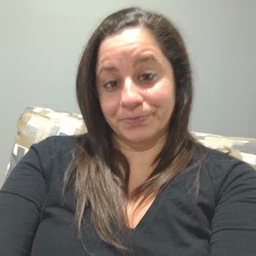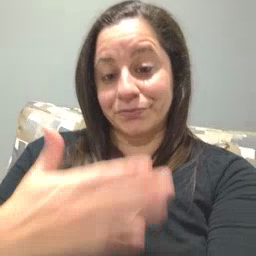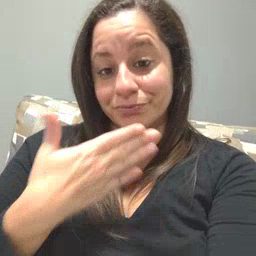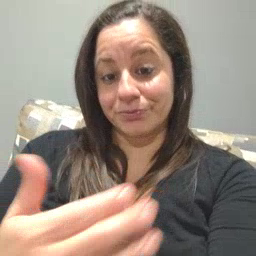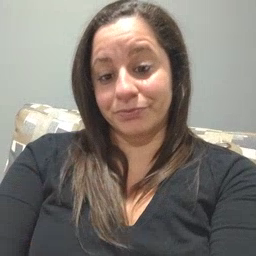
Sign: thankyou